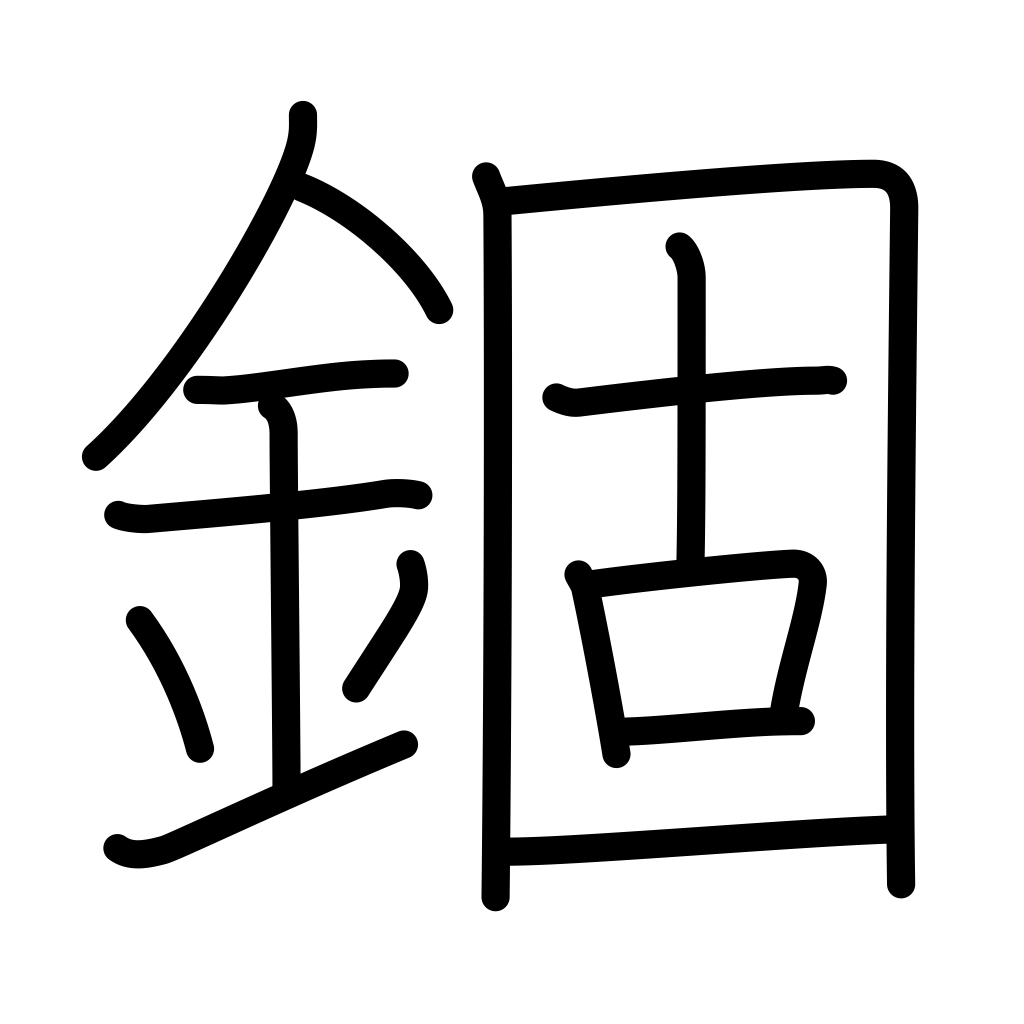
Meaning: confinement, to tie